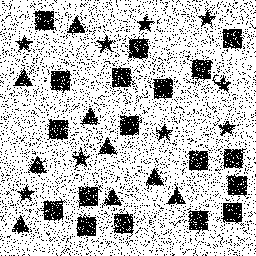
Squares: 18
Triangles: 9
Stars: 9
Total shapes: 36